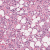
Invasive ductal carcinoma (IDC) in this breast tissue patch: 1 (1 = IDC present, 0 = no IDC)